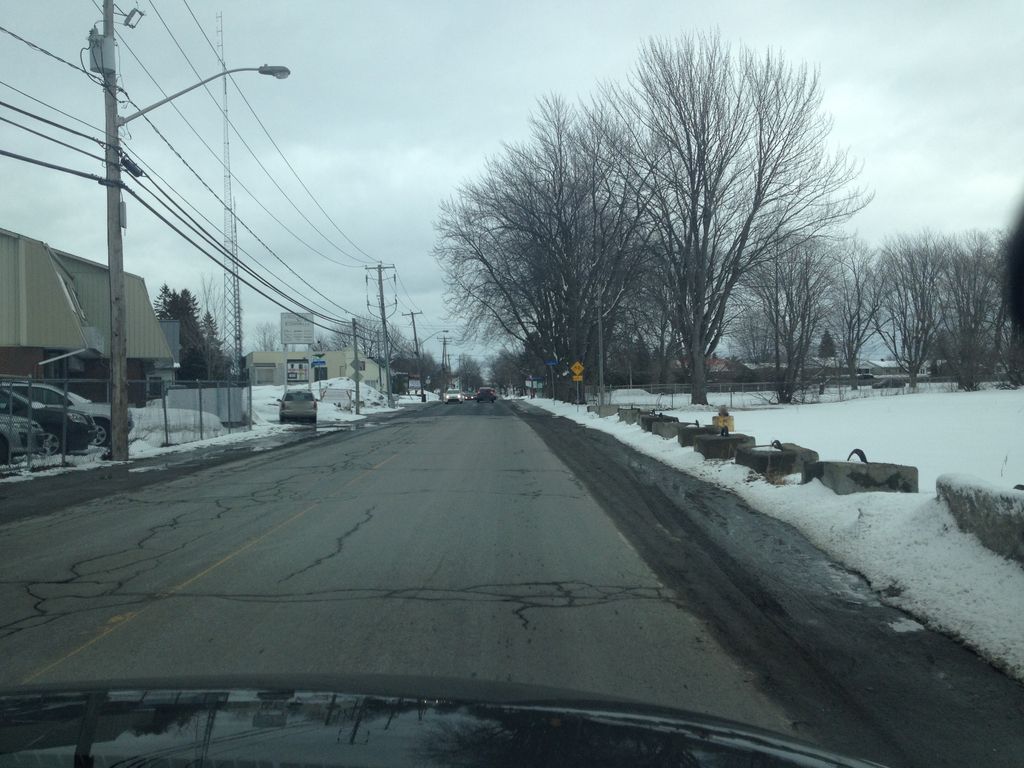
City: montreal